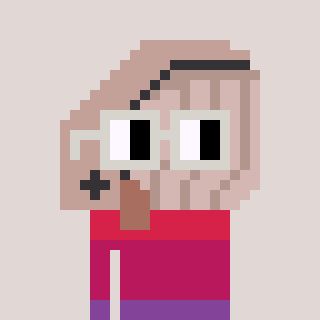
a pixel art character with square light gray glasses, a whale-shaped head and a foggrey-colored body on a warm background